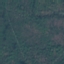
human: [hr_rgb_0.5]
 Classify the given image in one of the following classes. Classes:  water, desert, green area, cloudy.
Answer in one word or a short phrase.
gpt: green area